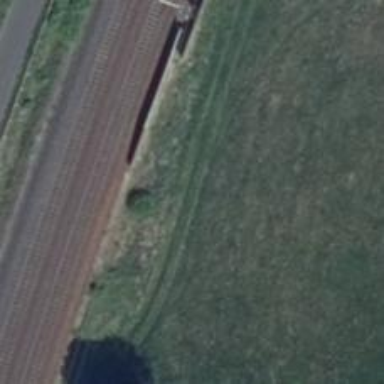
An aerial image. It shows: Grass track with grade5 tracktype.